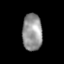
Tissue: lung
Cell type: Endothelial cells
Senescence score: 0.5479
Nuclear area (px): 719
Mean DAPI intensity: 148.018